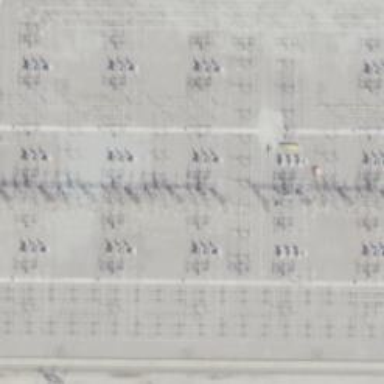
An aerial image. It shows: Switch for power supply.